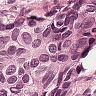
Metastatic tissue present: yes